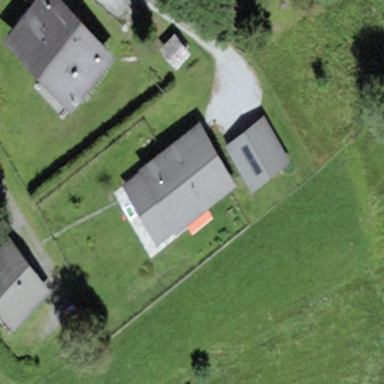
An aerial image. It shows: Simple house.